Aerial crown-view tile of a tropical tree (Barro Colorado Island, Panama), acquired 20250616:
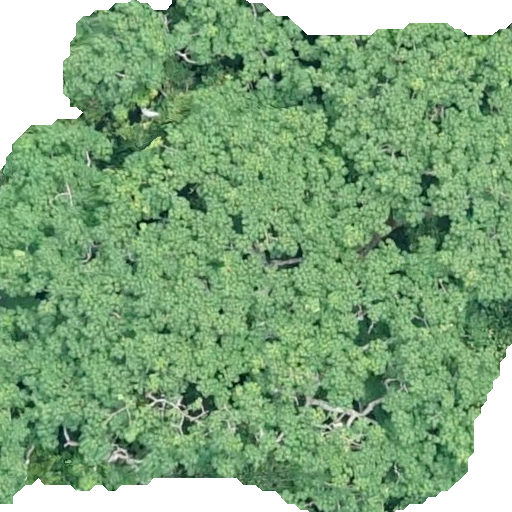
Species: Pseudobombax septenatum
GBIF accepted scientific name: Pseudobombax septenatum
Crown area: 400.48 m²